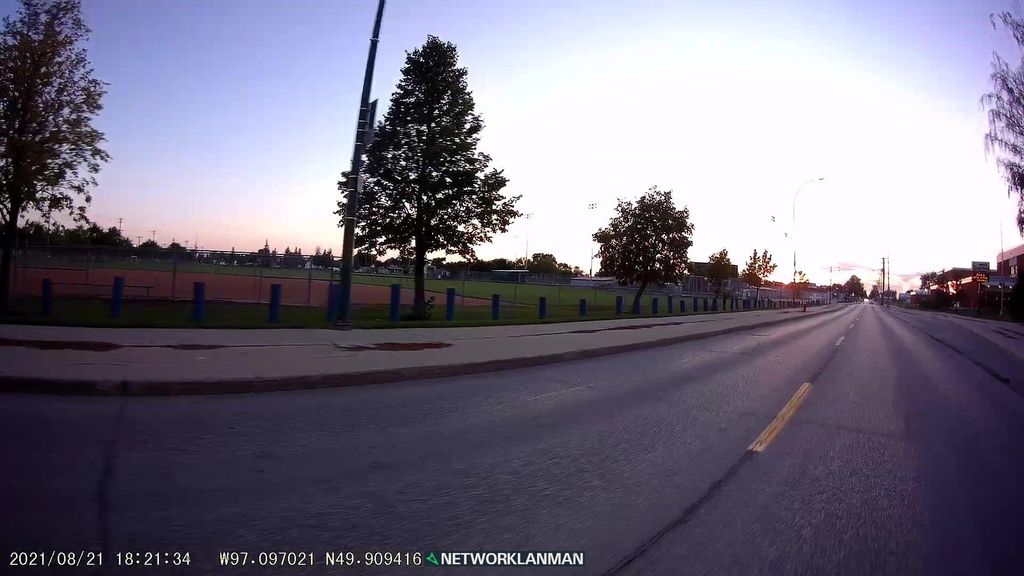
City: winnipeg